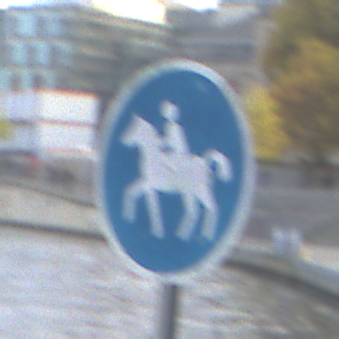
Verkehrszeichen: Reitweg
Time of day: SunriseSunset
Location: Outdoor (Urban)
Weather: PartlyCloudy
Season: NotSpecified
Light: Natural